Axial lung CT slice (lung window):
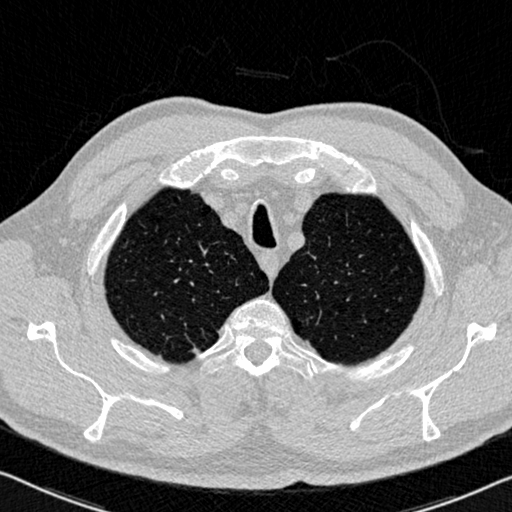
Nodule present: yes
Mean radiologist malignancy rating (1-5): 2.5